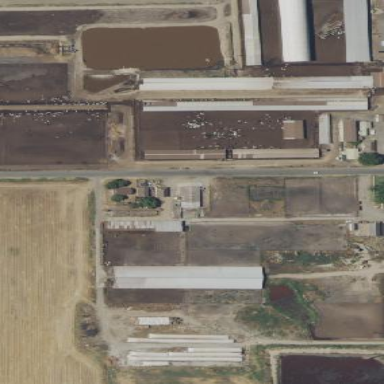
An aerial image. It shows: Farmyard area.